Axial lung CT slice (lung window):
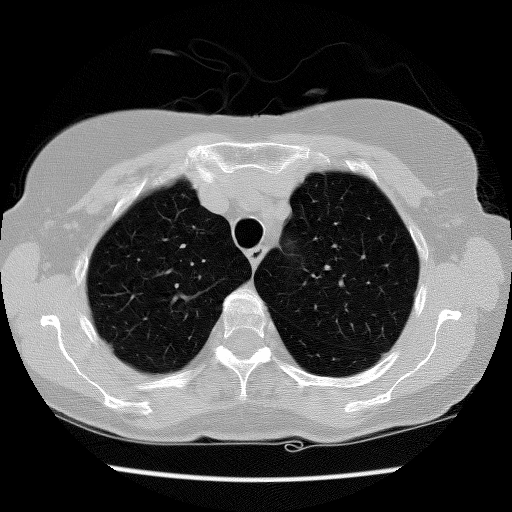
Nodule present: no